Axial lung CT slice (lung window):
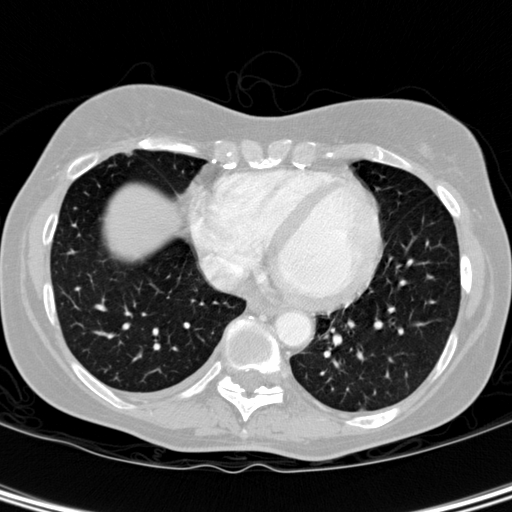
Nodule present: no